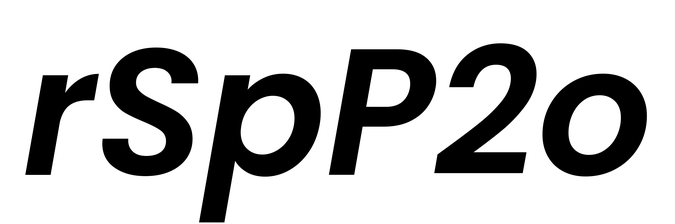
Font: Poppins-SemiBoldItalic